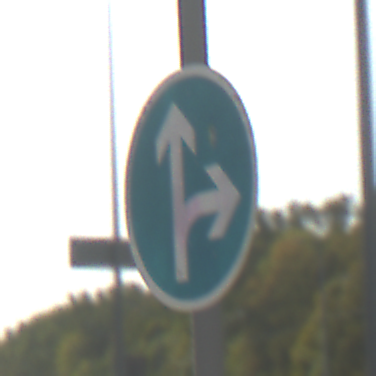
Verkehrszeichen: VorgeschriebeneFahrtrichtungGeradeausOderRechts
Umgebung: Outdoor, Suburban
Tageszeit: MorningAfternoon
Wetter: Clear
Licht: Natural
Jahreszeit: NotSpecified
Kontrast: HighContrast